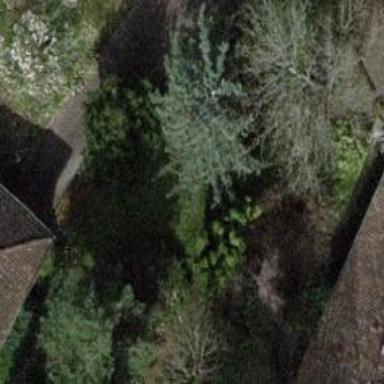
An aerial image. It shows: Evergreen needle-leaved tree.